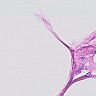
Metastatic tissue present: no